Question: Currently, the axises are tick marked with values representing their index in a matrix. I want to relabel them to correspond to the points in my mesh grid. There is a one-to-one correspondance, so this mapping is indeed plausible. How can I accomplish this?
'''
[x z] = meshgrid(-10:.25:10,-10:.25:10);
B = zeros(81,81);
for i=1:81
for j=1:81
[theta,phi,r] = cart2sph(x(i,j),0,z(i,j));
Px = (1/16)*(r.^4).*exp(-r).*(sin(pi/2-phi).^2).*(cos(theta).^2);
B(i,j)=Px;
end
end
subplot(3,3,1);
imagesc(B);
'''

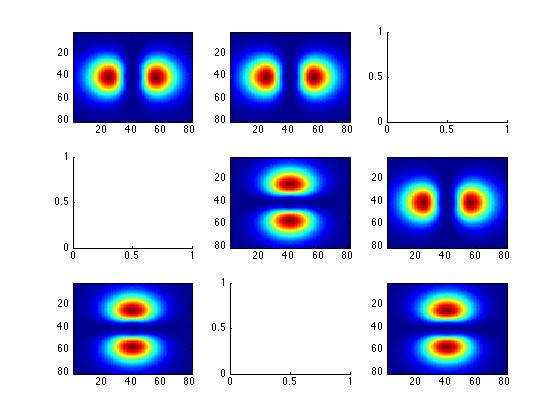
Answer: Just add arguments to 'imagesc()' as shown below. You can specify the x and y ranges.
'''
x_range = [-10:.25:10];
z_range = x_range;
[x z] = meshgrid(-10:.25:10,-10:.25:10);
B = zeros(81,81);
for i=1:81
for j=1:81
[theta,phi,r] = cart2sph(x(i,j),0,z(i,j));
Px = (1/16)*(r.^4).*exp(-r).*(sin(pi/2-phi).^2).*(cos(theta).^2);
B(i,j)=Px;
end
end
subplot(3,3,1);
imagesc(x_range,z_range,B);
'''